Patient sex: M
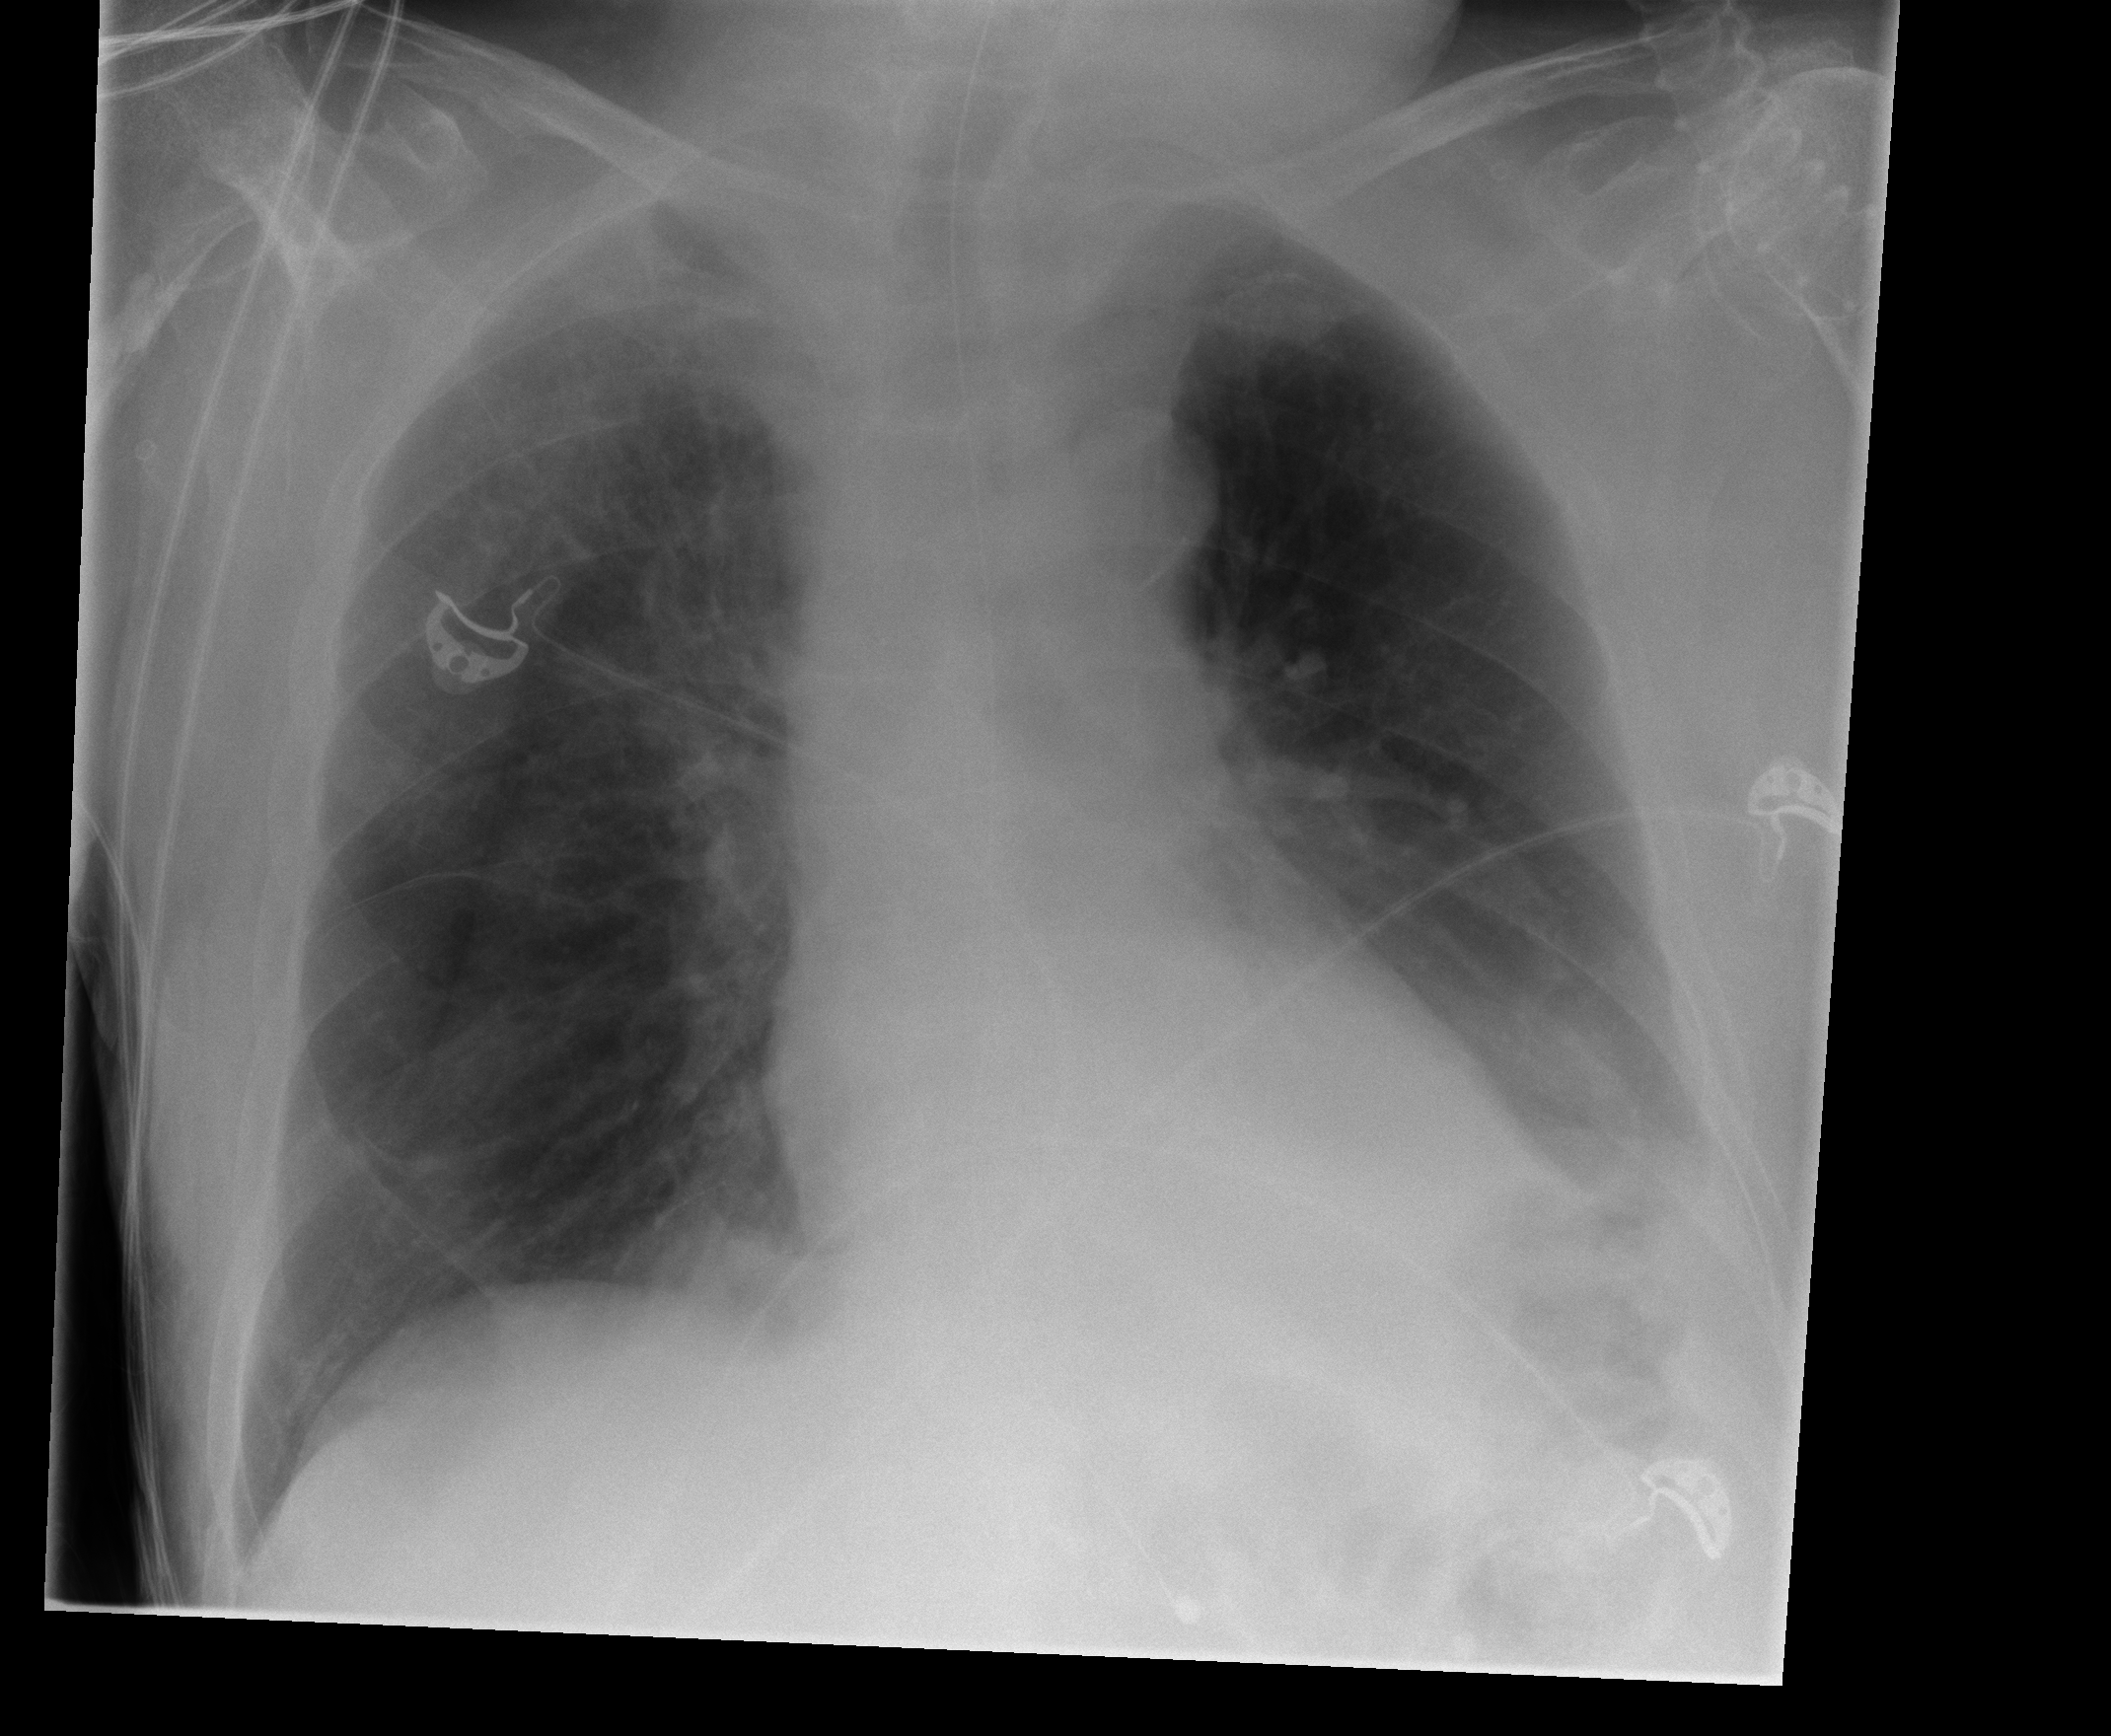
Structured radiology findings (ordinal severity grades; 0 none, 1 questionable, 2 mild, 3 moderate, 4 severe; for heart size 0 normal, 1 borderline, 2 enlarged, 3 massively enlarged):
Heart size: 0
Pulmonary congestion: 0
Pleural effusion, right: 0
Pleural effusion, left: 2
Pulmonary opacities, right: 0
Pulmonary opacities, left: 0
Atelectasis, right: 0
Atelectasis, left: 2